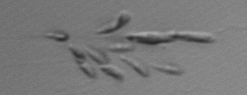
Label: Dinobryon